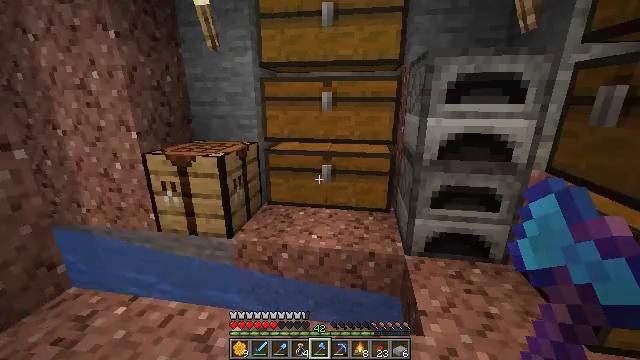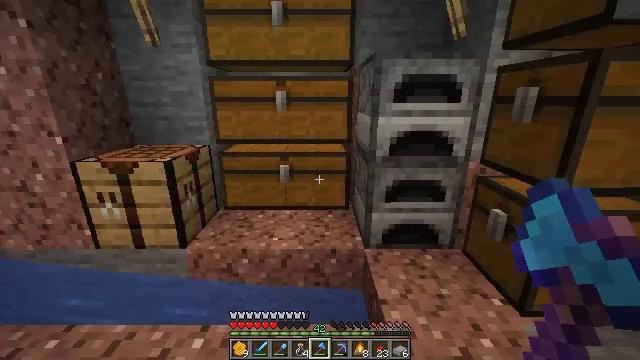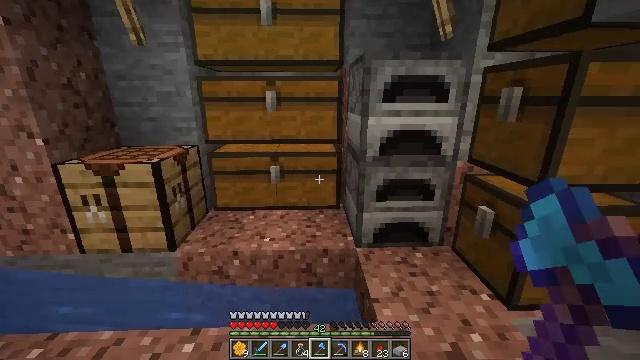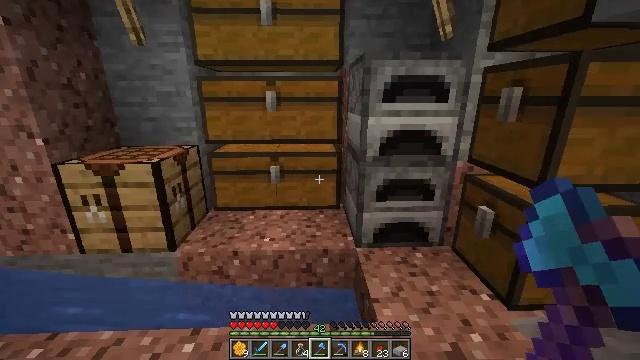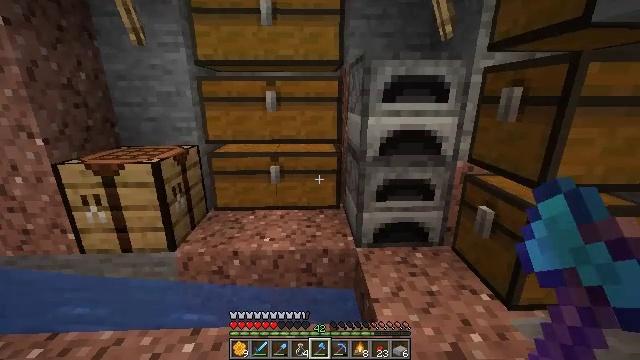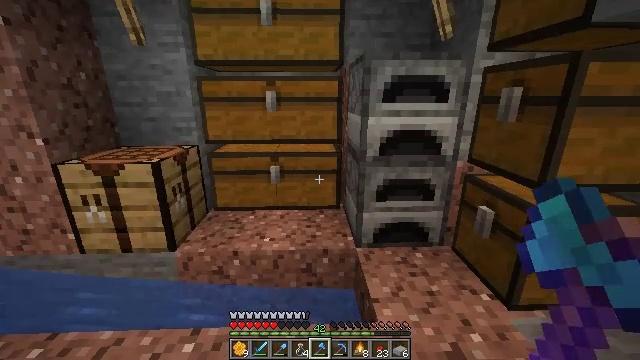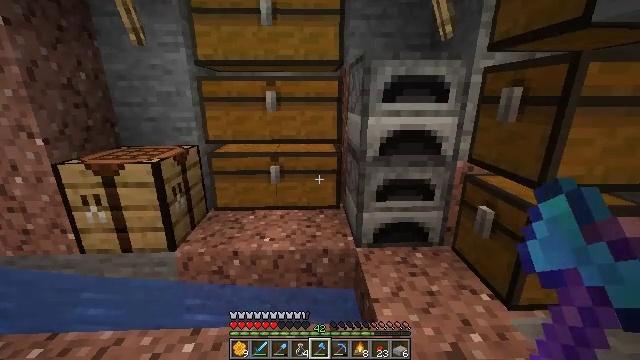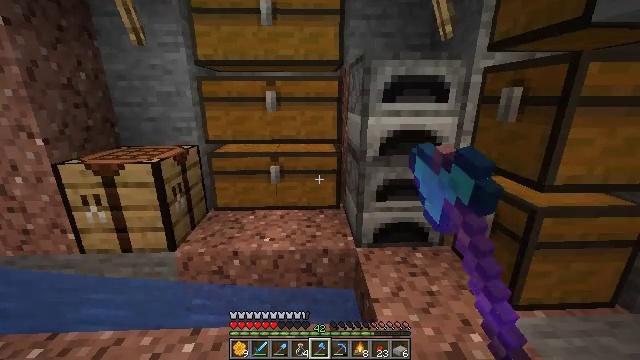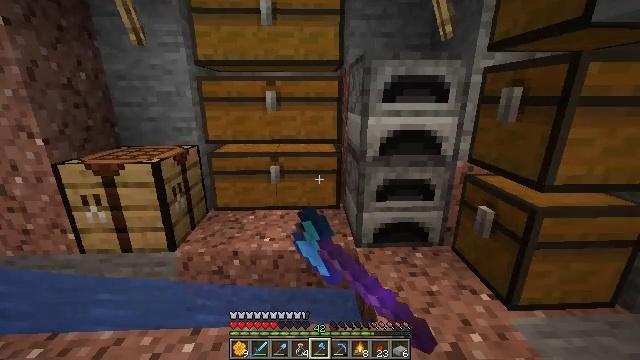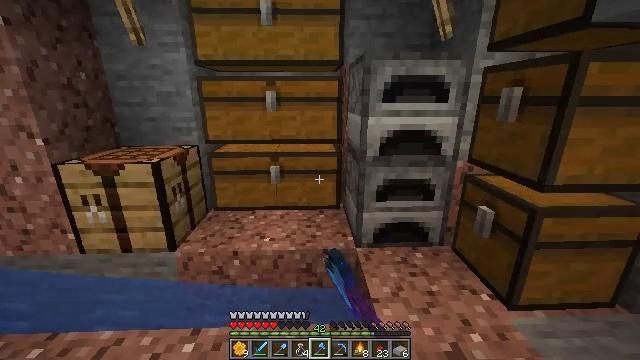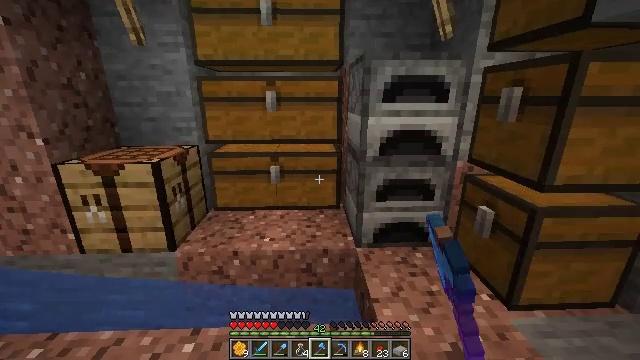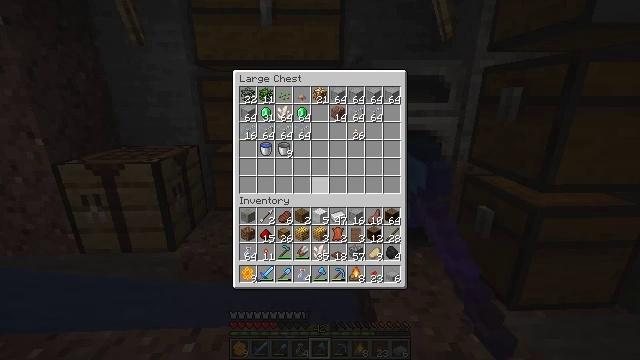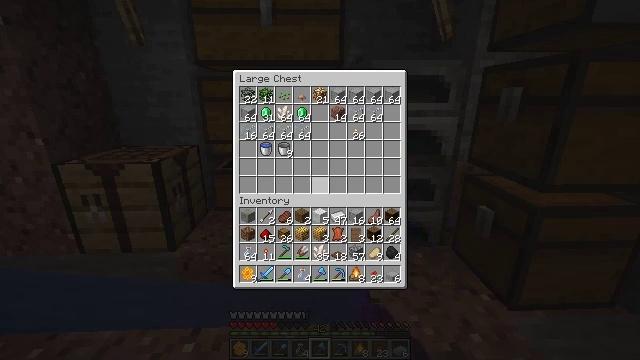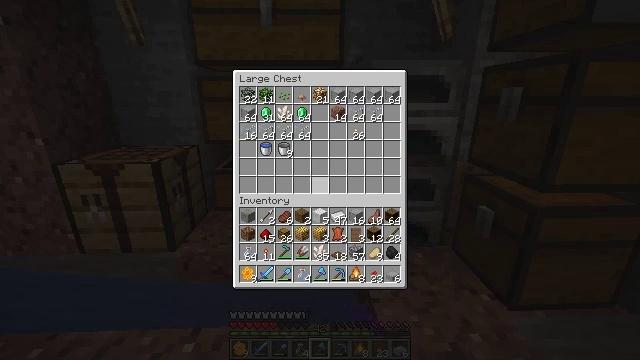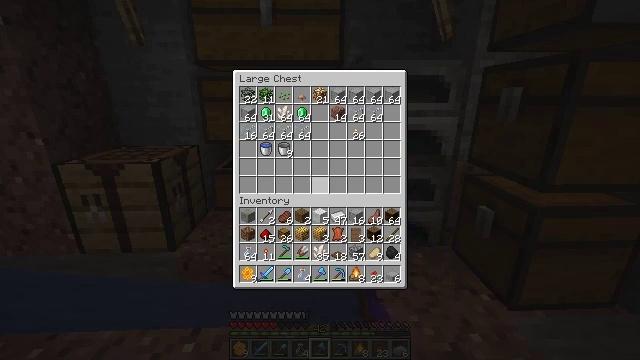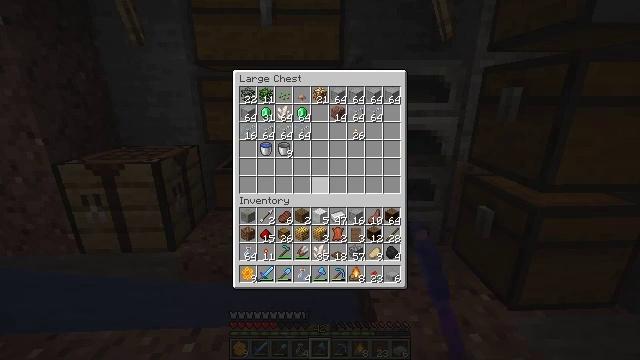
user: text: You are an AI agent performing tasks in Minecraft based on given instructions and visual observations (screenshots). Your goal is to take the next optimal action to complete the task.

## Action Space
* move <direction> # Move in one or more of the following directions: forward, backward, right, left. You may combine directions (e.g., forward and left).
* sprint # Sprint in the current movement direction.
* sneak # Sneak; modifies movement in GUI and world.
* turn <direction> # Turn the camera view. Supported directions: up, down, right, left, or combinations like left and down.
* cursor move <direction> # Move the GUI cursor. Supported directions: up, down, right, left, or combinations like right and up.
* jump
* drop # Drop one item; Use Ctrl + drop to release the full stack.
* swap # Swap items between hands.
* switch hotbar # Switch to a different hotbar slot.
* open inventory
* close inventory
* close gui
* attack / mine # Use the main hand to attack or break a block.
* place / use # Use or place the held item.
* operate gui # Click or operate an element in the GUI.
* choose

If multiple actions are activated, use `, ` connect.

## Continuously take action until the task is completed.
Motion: motion action
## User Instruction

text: Interact with the crafting table to craft a glass bottle.
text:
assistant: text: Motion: turn right
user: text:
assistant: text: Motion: turn right
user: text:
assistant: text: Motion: no_op
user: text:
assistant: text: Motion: no_op
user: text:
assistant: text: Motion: no_op
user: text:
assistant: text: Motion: use / place
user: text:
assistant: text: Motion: use / place
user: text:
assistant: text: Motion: use / place
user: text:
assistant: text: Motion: use / place
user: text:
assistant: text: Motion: use / place
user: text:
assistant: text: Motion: open gui
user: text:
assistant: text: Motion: no_op
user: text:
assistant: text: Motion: no_op
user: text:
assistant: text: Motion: no_op
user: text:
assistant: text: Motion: no_op
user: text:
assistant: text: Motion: no_op
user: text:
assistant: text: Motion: no_op
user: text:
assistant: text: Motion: no_op
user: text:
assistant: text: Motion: cursor move right
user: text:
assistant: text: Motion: no_op
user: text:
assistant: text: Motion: no_op
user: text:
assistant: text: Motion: no_op
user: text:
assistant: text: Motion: sneak
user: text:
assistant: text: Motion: sneak
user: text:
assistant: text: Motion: sneak
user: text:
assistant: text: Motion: sneak
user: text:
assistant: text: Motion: sneak
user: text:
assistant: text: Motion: sneak
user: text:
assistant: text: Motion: sneak
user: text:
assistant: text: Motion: sneak